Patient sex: M
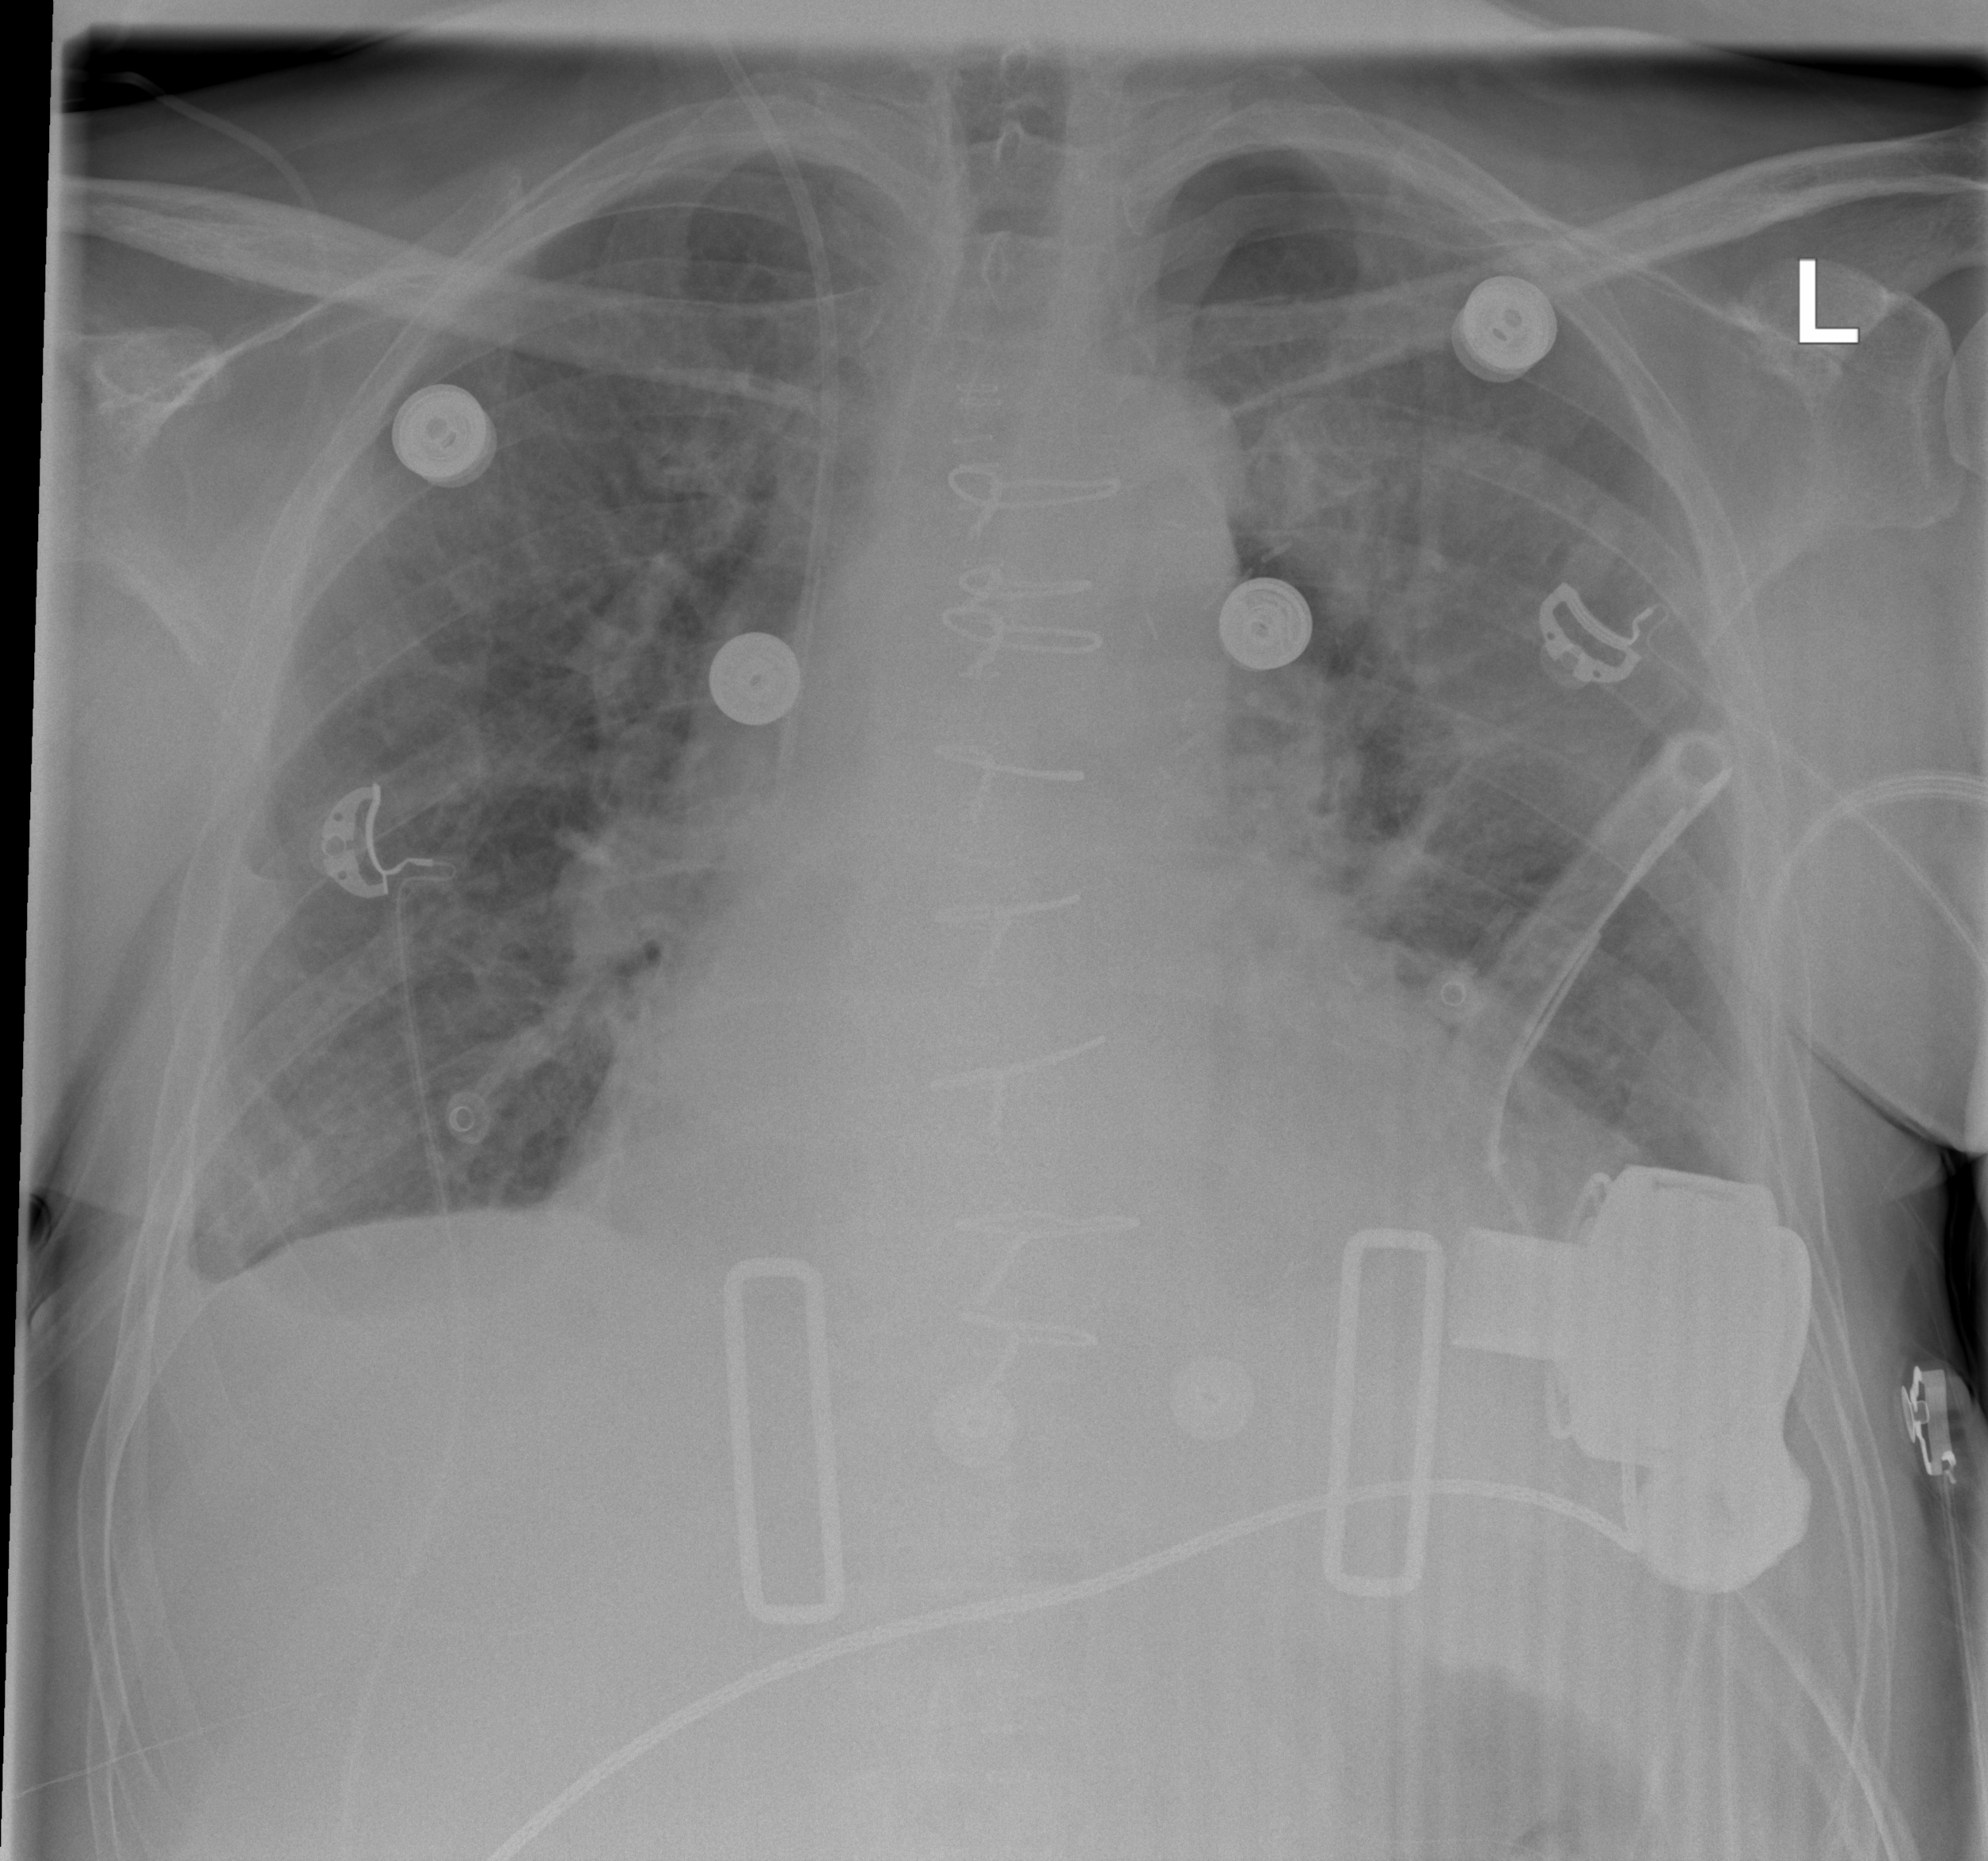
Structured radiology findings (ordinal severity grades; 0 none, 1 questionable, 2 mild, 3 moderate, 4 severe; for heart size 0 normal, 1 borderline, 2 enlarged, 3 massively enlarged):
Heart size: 2
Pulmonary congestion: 3
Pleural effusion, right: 2
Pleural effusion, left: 0
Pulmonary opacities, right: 1
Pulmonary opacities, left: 1
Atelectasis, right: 2
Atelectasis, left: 2